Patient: sex M, age 76
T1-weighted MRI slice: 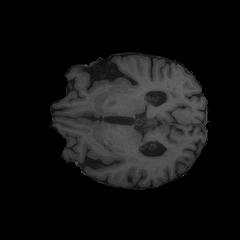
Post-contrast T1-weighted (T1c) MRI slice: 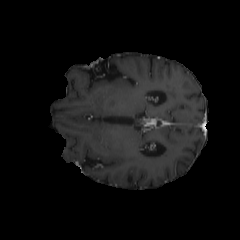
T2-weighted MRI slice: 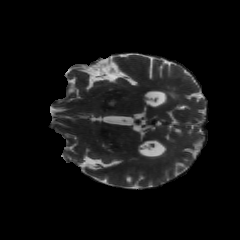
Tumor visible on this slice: no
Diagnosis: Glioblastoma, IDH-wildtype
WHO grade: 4